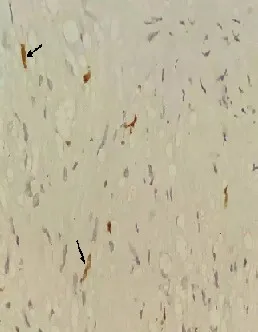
Ki67 immuno-labeling.
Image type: pathology (immunostaining)